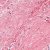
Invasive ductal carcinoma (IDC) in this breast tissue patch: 0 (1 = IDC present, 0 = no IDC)